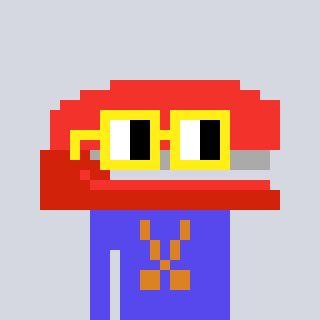
a pixel art character with square yellow glasses, a stapler-shaped head and a computerblue-colored body on a cool background